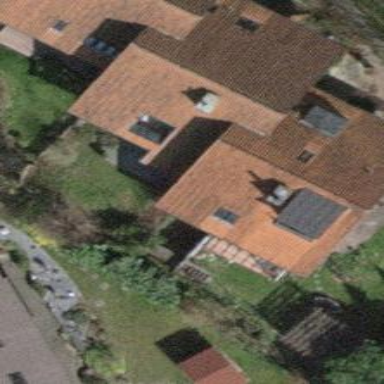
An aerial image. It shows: Simple and straightforward house.